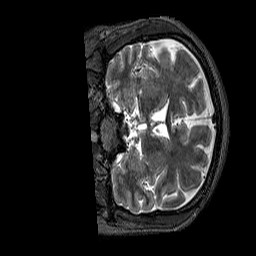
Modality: T2w
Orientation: coronal
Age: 39
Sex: female
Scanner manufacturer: siemens
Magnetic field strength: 3 T
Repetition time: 3.2 s
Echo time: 0.567 s